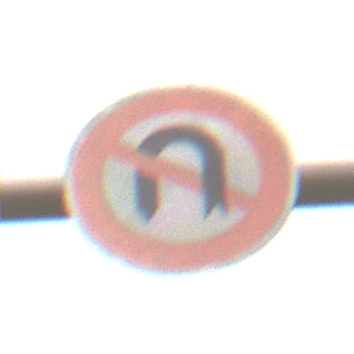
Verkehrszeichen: VerbotWenden
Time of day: MorningAfternoon
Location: Outdoor (Nature)
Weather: Overcast
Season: NotSpecified
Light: Natural